Question: Every time I click the div that activates/drops down my drop down menu the links are highlighted:

Quite annoying. It's either a CSS or JQuery issue.. I have a .postHolder class that holds each post that is posted on the page. Now if I click any where on the screen to close the menu then click on the menu open button again the issue is gone. If I go to the next post and try the issue is there until I click off then click on again.
If I refresh the browser the issue is back, starting on the first post. This is quite confusing as it's not happening in any of my other browsers.
Here is the CSS for the menu:
'''
.postMenu {
position:absolute;
display:none;
padding-bottom:20px;
background-color:white !important;
border:1px solid $main-background-color;
height:163px;
width:170px;
top:18px;
right:2px;
-webkit-box-shadow: 0 10px 6px -6px #777;
-moz-box-shadow: 0 10px 6px -6px #777;
box-shadow: 0 10px 6px -6px #777;
color:gray;
z-index:3000;
li {
font-size:12px;
height:33px;
background-color:white !important;
a span {
float:left;
width:160px;
height:33px;
line-height:33px;
padding-left:10px;
color:gray;
&:hover {
background-color:#4D90FE !important;
color:white;
// #DD4B39,#D14836
}
}
&:hover {
background-color:#4D90FE;
color:white;
}
}
.deletePost {
//position:relative;
padding-top:0px !important;
padding-left:0px !important;
height:39px;
width:170px;
text-align:center;
padding-bottom:7px;
border-bottom:1px solid #d9d9d9;
a {
span {
float:left;
padding-left:0px !important;
height:46px !important;
width:170px !important;
line-height:46px;
}
}
a span:hover {
background-color:#DD4B39 !important;
color:white;
// #DD4B39,#D14836
}
}
.reportAbuse {
border-top:1px solid #d9d9d9;
a span:hover {
background-color:gray !important;;
}
}
}
'''
The JQuery incase this is JQuery related:
'''
$(".microposts").on("click", ".micropostOptions", function() {
var postMenu = $(this).find('.postMenu');
if(postMenu.is(':hidden') ){
$('.postMenu').hide();
$('.micropostOptions').removeClass("postMenuHoverState");
postMenu.show();
$(this).hide().addClass('postMenuHoverState').show(60);
}else{
postMenu.hide();
$(this).removeClass("postMenuHoverState");
}
$(document.body).click(function(e) {
var clickedElement = $(e.target);
if(clickedElement.is('.micropostOptions:visible')) {
return;
}
$('.postMenu').hide();
$('.micropostOptions').removeClass("postMenuHoverState");
});
});
'''
HTML:
'''
<nav class="micropostOptions">
<ul class="postMenu">
<li class="deletePost"><%= link_to content_tag(:span, "Delete post"), m, :method => :delete, :confirm => "Are you sure?", :title => m.content, :class => "message_delete" %>
</li>
<li class="disableCommenting"><%= link_to content_tag(:span, "Pause commenting"), "2" %></li>
<li class="blockCommenter"><%= link_to content_tag(:span, "Block commenter"), "3" %></li>
<li class="openInNewWindow"><%= link_to content_tag(:span, "Open in new window"), "4" %></li>
<li class="reportAbuse"><%= link_to content_tag(:span, "Report abuse"), "5" %></li>
</ul>
</nav>
'''
Kind regards
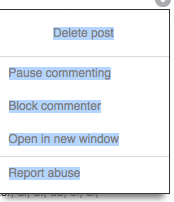
Answer: This fixed my issue for now. Well masked it.
'''
span::-moz-selection {
background: none; /* Firefox */
}
'''